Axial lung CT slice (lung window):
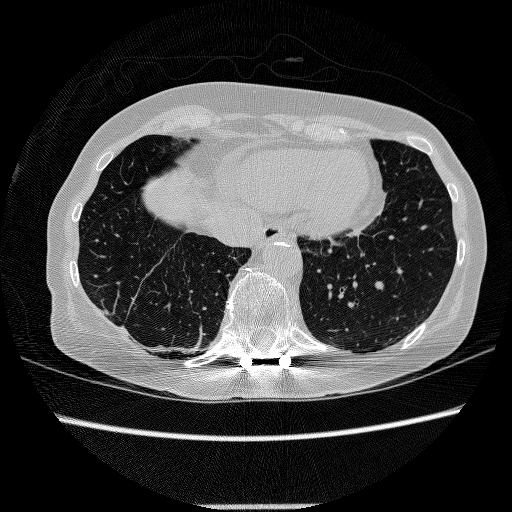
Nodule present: no